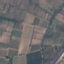
Land use / land cover: PermanentCrop